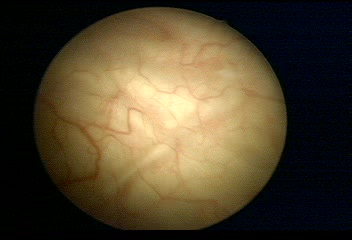
Modality: WLC
Class: Normal mucosa
Bladder cancer association: No